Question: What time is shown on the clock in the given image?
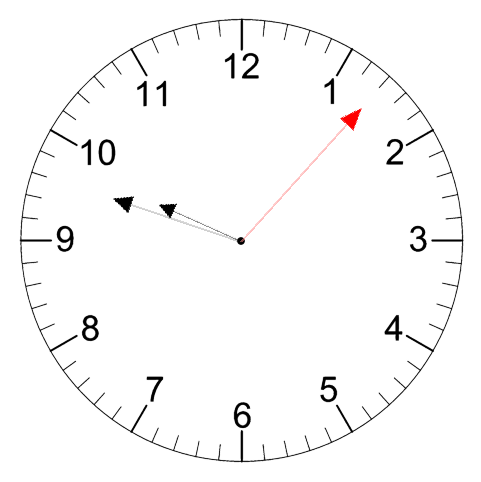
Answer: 09:48:07